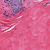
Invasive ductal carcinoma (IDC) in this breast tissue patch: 0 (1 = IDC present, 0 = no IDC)